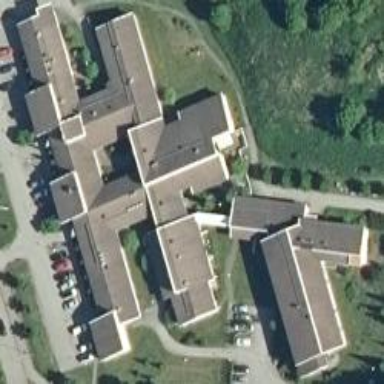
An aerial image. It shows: Community center building.